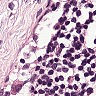
Metastatic tissue present: no